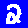
Digit: 2